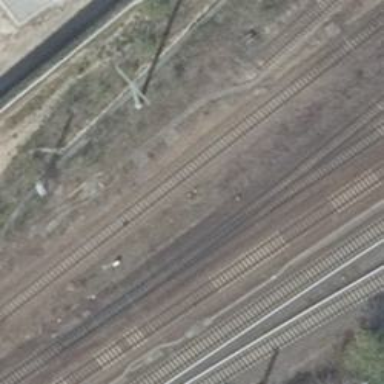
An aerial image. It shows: Railway switch.